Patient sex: F
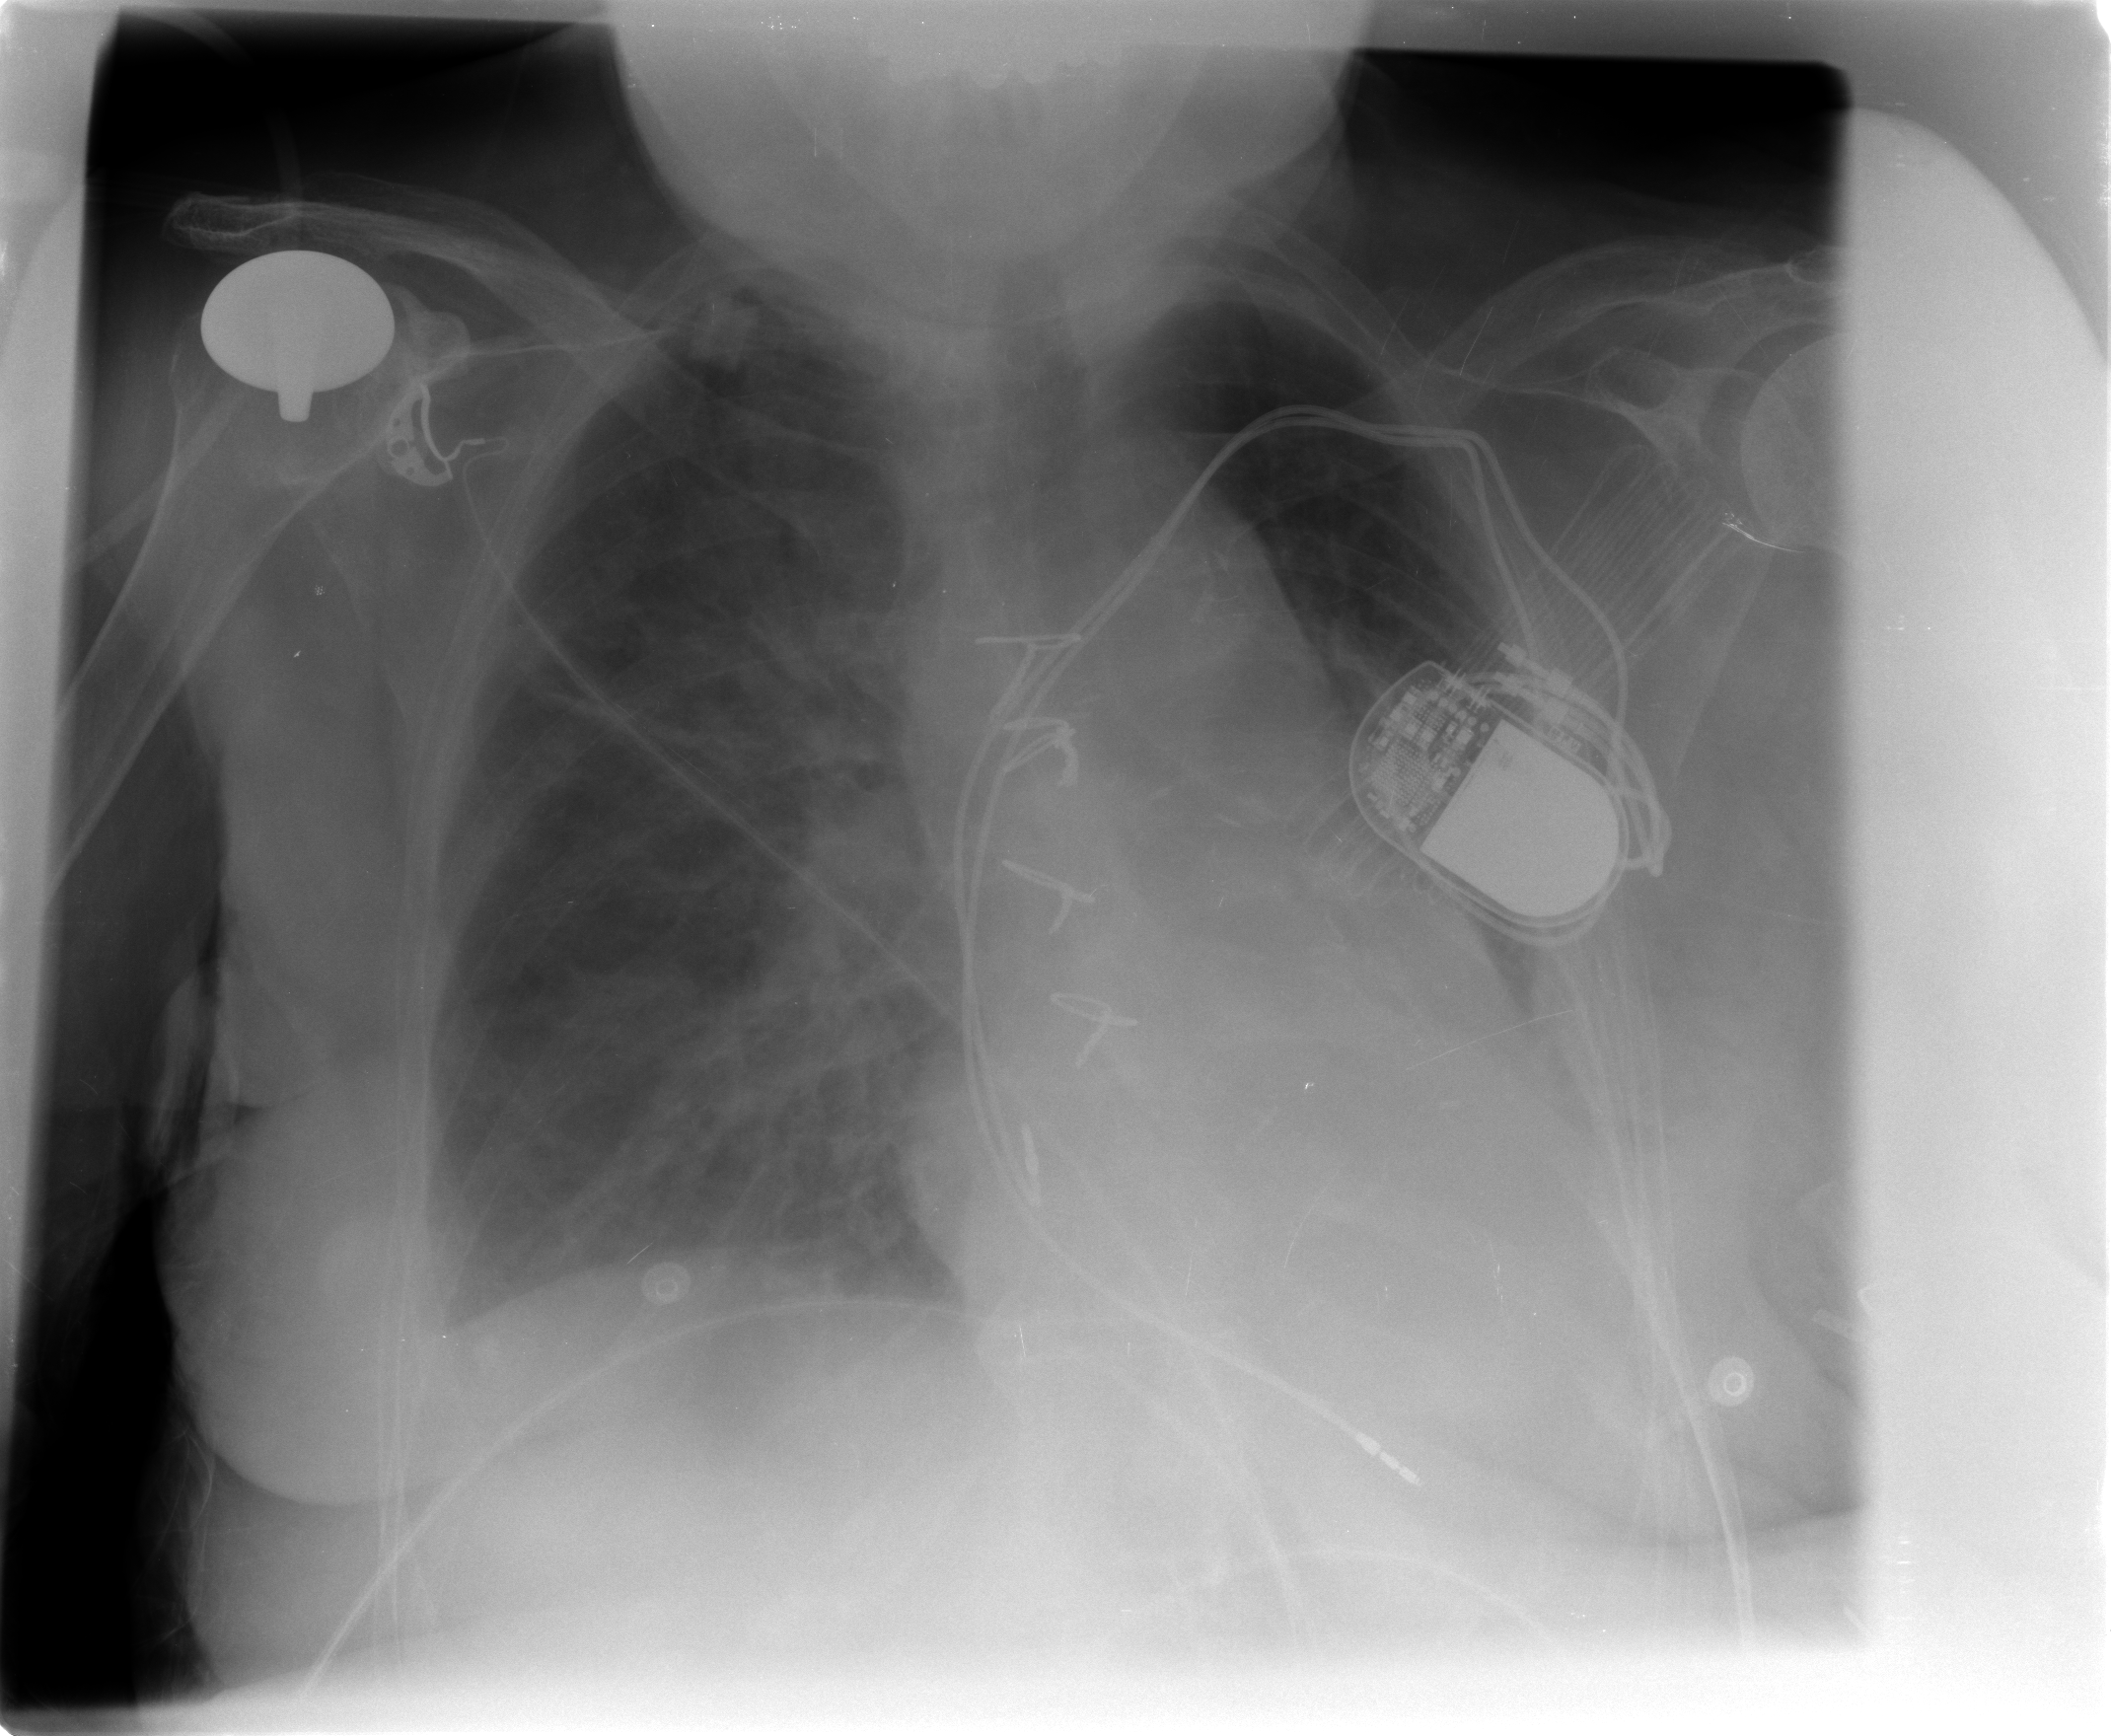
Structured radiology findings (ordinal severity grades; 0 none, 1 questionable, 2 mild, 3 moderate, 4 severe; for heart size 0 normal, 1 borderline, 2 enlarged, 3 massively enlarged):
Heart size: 2
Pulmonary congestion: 3
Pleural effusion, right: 2
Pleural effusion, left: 2
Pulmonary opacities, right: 1
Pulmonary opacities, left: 1
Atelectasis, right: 2
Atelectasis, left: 3